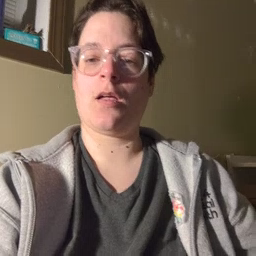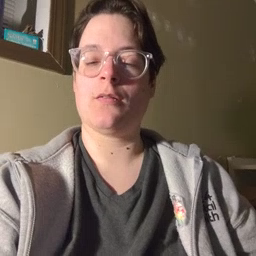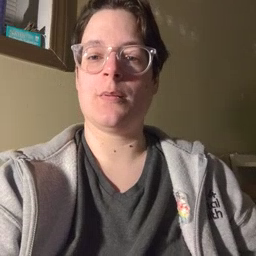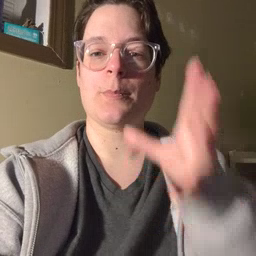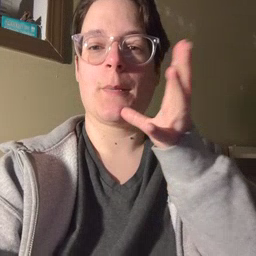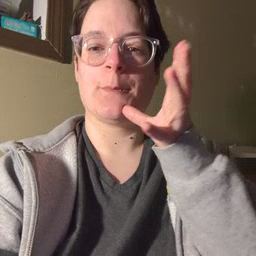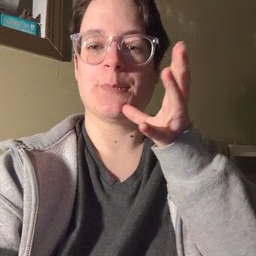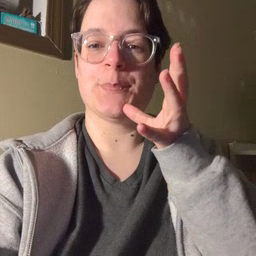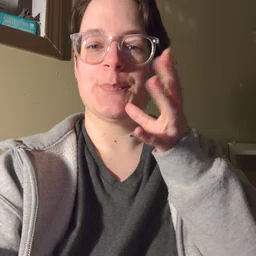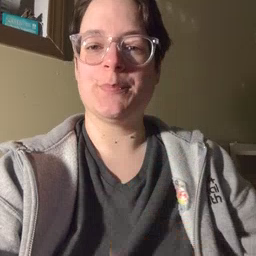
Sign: mom